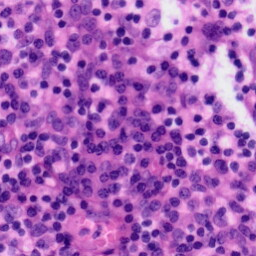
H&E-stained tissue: Tonsil